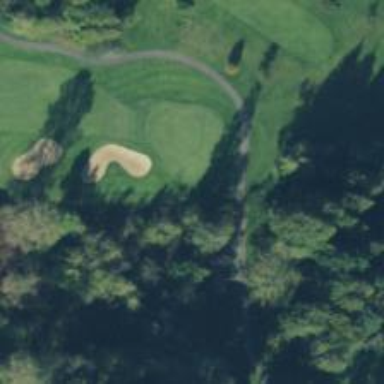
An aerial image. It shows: Golf hole.